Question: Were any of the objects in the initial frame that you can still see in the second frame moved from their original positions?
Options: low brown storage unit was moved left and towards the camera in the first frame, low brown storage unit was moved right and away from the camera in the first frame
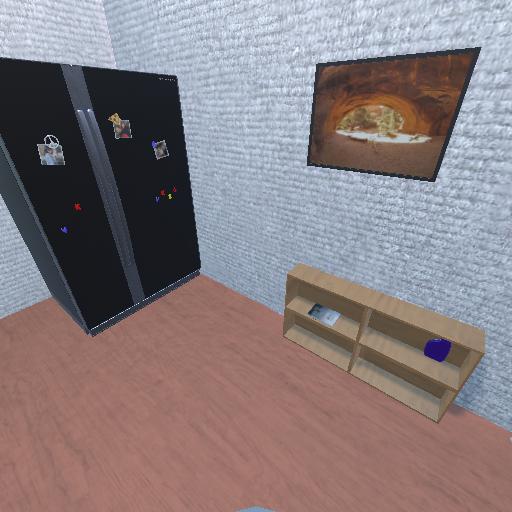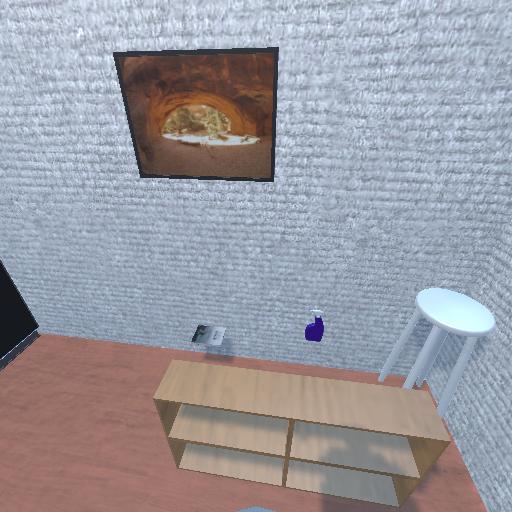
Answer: low brown storage unit was moved left and towards the camera in the first frame